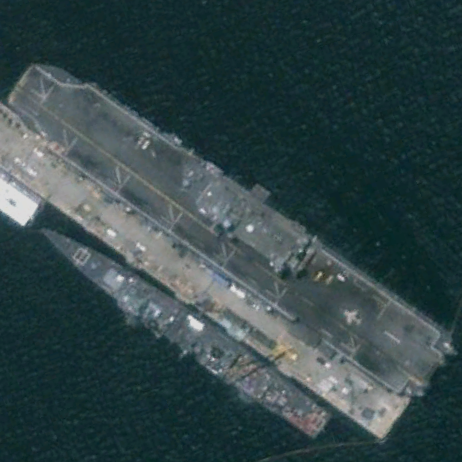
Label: assault